Interaction volume radius: 10 \u00c5
Interaction volume height: 15 \u00c5
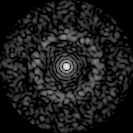
Disorder parameter: 0.8381